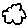
Label: cloud